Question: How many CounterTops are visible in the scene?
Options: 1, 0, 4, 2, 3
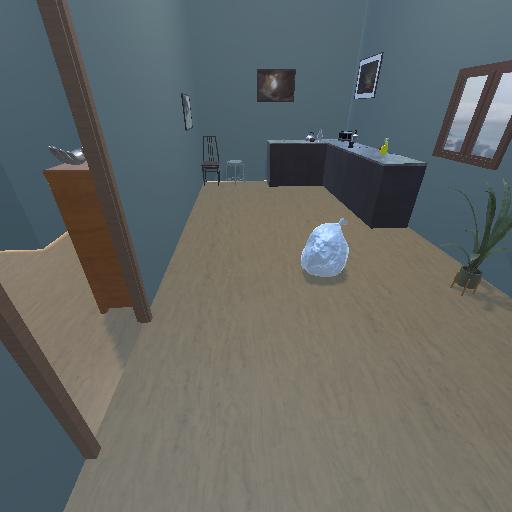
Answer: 1